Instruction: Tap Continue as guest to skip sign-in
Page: checkout
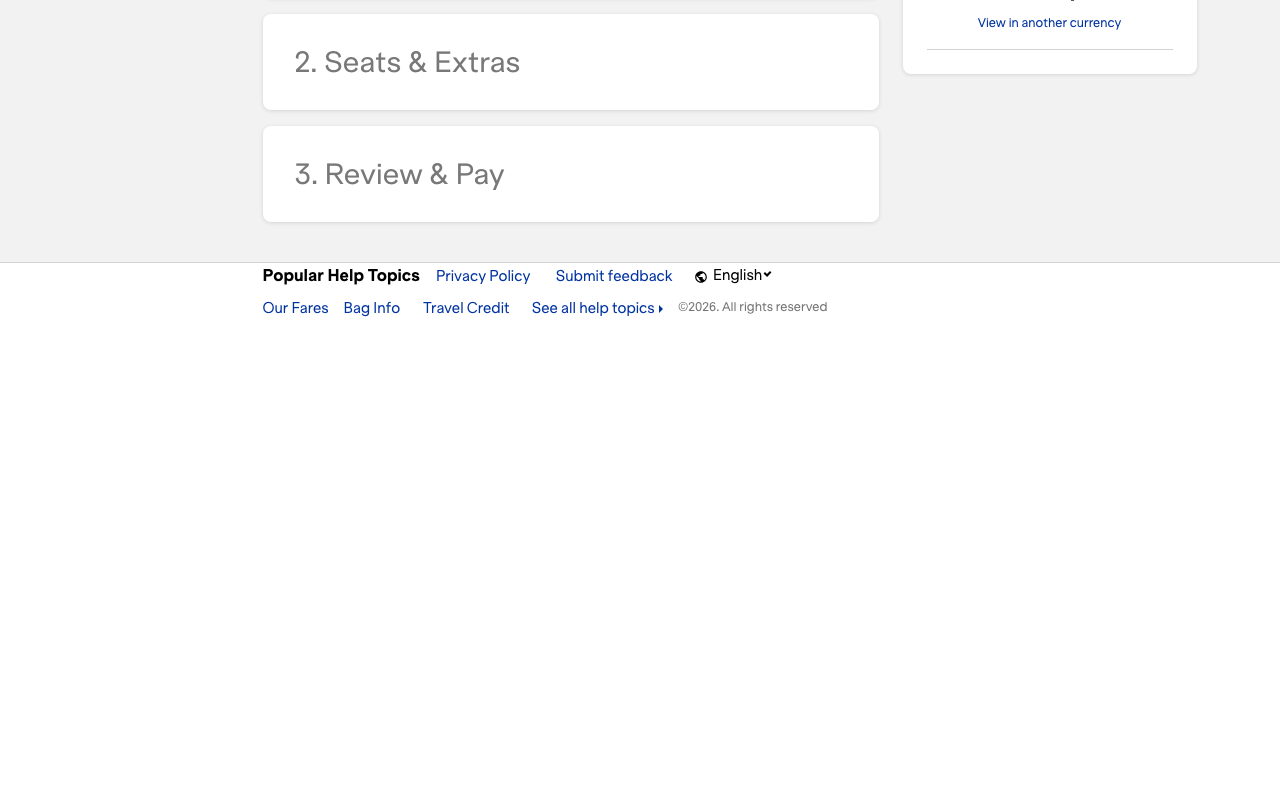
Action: click